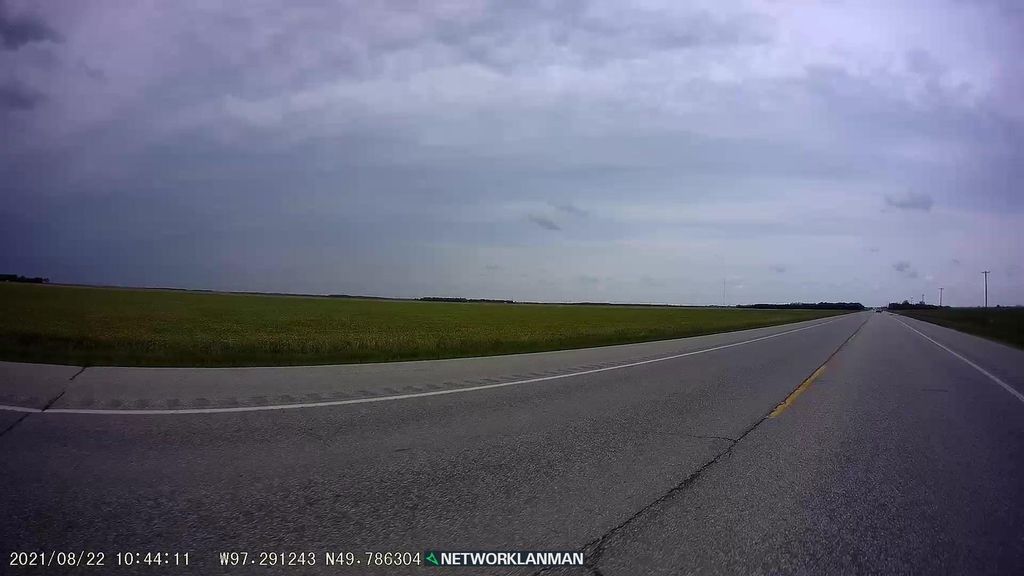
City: winnipeg